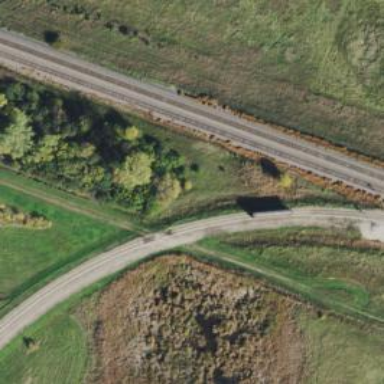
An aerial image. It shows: Railway spur service.